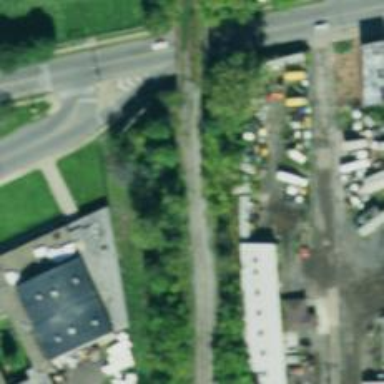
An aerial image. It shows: Railway spur service line on embankment.